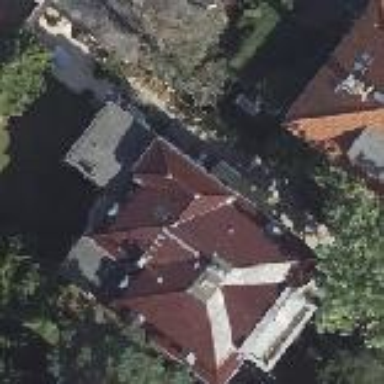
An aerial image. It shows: Charming apartments building with mansard roof design.